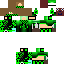
A male human skin with green skin, wearing brown long hair dressed in a blue hoodie and black pants, featuring a closed mouth.